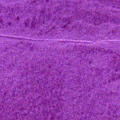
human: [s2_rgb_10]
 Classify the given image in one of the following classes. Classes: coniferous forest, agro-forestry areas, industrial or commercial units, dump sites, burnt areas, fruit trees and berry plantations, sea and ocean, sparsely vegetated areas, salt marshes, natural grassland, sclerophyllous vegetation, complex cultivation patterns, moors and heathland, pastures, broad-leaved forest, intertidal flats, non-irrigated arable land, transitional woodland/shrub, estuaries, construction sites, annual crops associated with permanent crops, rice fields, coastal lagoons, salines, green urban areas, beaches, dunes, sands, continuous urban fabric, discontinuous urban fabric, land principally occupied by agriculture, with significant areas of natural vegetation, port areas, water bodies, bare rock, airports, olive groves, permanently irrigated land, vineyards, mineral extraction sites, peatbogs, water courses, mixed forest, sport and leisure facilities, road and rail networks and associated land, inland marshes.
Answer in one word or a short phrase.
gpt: sea and ocean